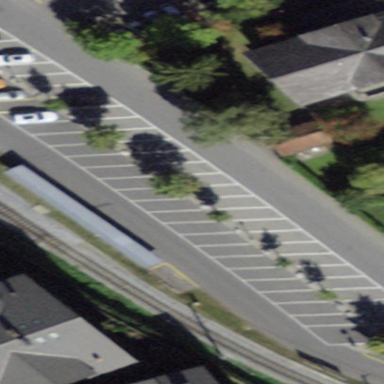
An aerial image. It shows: Bicycle parking facility.